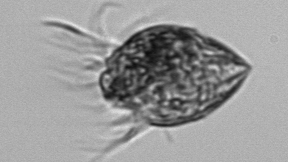
Label: Strombidium_morphotype1